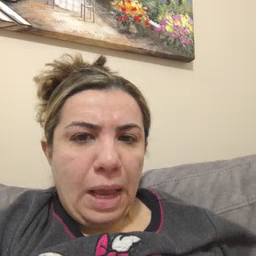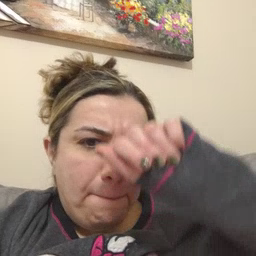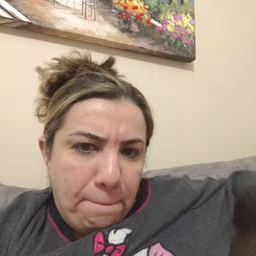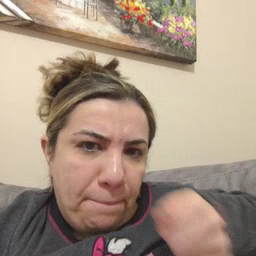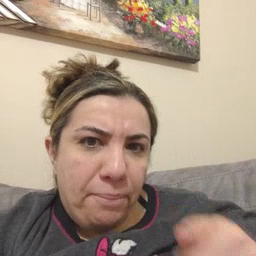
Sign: hide